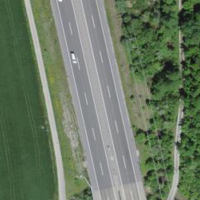
EUNIS habitat code: 57
Species observed at this site:
Euphorbia cyparissias